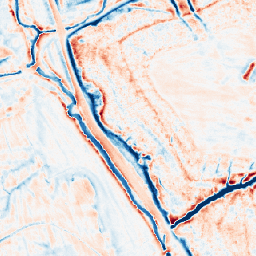
Category: edge_preserving
Decomposition family: guided
Decomposition parameters: radius: 4
eps: 1
Upsampling method: nearest
Upsampling parameters: scale: 4
Upsampling scale: 4